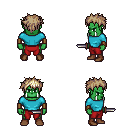
a pixel art fantasy rpg character, male body template, orc, green skin, teal long-sleeve shirt, red pants, white blonde bedhead hairstyle, leather bracers, brown shoes, dagger, four views (front, back, left, right), 2x2 character sprite sheet, small pixel art, hard edges, no anti-aliasing